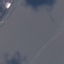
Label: SeaLake